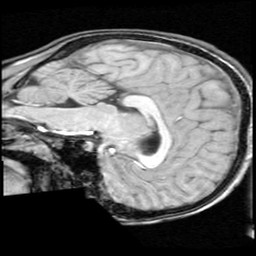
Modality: T1w
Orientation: sagittal
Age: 13
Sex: female
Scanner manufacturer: ge
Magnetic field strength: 1.5 T
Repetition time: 0.03333 s
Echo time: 0.008 s